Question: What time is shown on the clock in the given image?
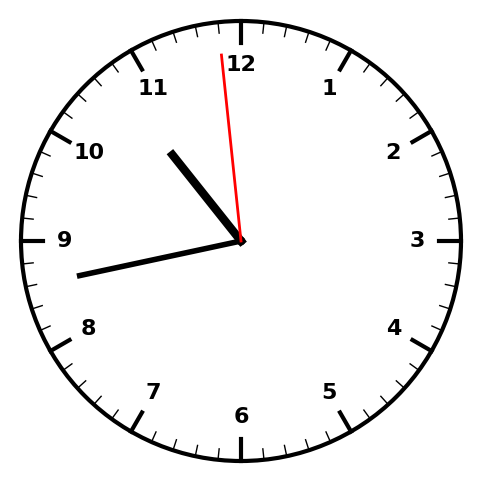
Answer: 10:42:59